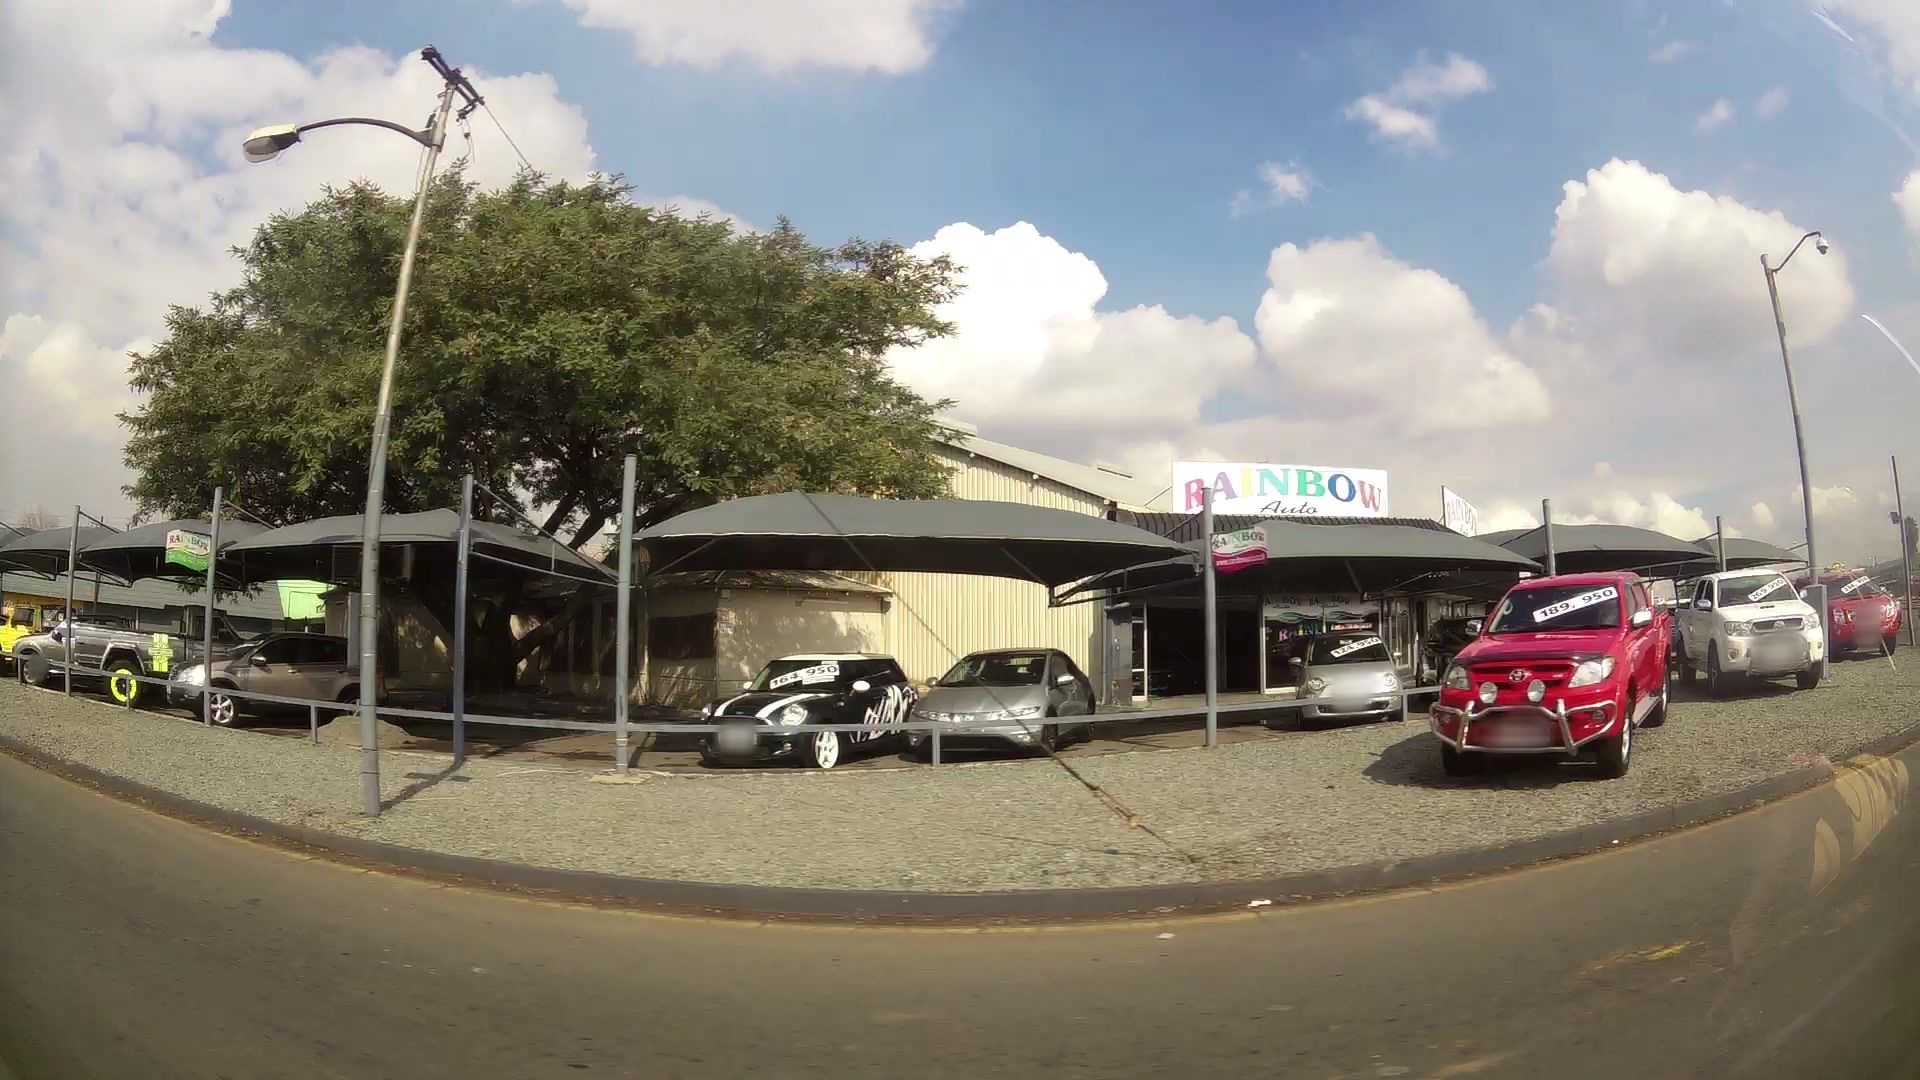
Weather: clear
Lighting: day
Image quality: good
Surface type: driving surface
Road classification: residential
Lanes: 4
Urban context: dense urban cluster
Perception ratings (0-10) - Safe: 2.73, Lively: 4.81, Beautiful: 2.71, Boring: 1.7, Depressing: 8.26, Wealthy: 4.71